Question: In the following function, the input argument is a 2 columns Mat matrice,
I loop through it and return a new matrice containing only non-zero elements.
'''
Mat LaneDetector::getHigherThanZero(const Mat& X)
{
vector<Vec2f> XX;
for(int i = 0; i < X.rows; ++i)
{
if(X.at<float>(i,1) > 0)
XX.push_back(Vec2f(X.at<float>(i,0), X.at<float>(i,1)));
}
Mat Y = Mat(XX).reshape(1);
return Y;
}
'''
When I run this in the main, everything is OK. When I call it from the main as follow:
'''
Mat Y = getHigherThanZero(X);
cout << Y << endl;
'''
I get some junk:

What I'm doing wrong here?
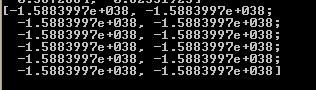
Answer: Try
'''
cv::Mat LaneDetector::getHigherThanZero(const cv::Mat& X)
{
std::vector<cv::Vec2f> XX;
for(int i = 0; i < X.rows; ++i)
{
if(X.at<float>(i,1) > 0)
XX.push_back(cv::Vec2f(X.at<float>(i,0), X.at<float>(i,1)));
}
cv::Mat Y = cv::Mat(XX).reshape(1);
return Y.clone();
}
'''
your 'XX' goes out of scope and 'cv::Mat(XX)' doesn't copy the data, so you have to copy it yourself which is done by '.clone()'
EDIT: maybe there is a flag to copy the data from the input array/vector, so you could use that in the Mat constructor instead of calling the .clone later, but not sure about that!
EDIT 2: 'cv::Mat Y = cv::Mat(XX).reshape(1).clone();' followed by a 'return Y;' works too ;)